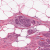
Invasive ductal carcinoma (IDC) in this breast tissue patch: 0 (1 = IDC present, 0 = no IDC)